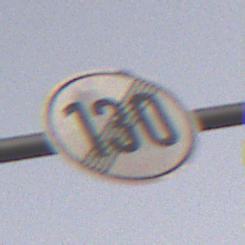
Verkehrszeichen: EndeGeschwindigkeit130
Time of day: SunriseSunset
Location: Outdoor (Nature)
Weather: Clear
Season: NotSpecified
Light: Natural